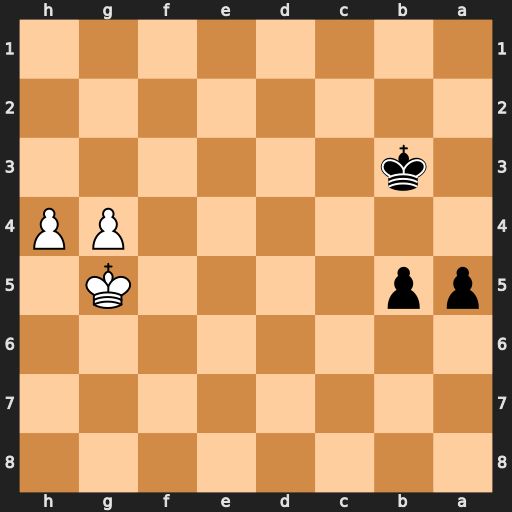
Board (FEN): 8/8/8/pp4K1/6PP/1k6/8/8
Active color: b
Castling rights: -
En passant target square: -
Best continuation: a4 Kh5 a3 g5 a2 g6 a1=Q